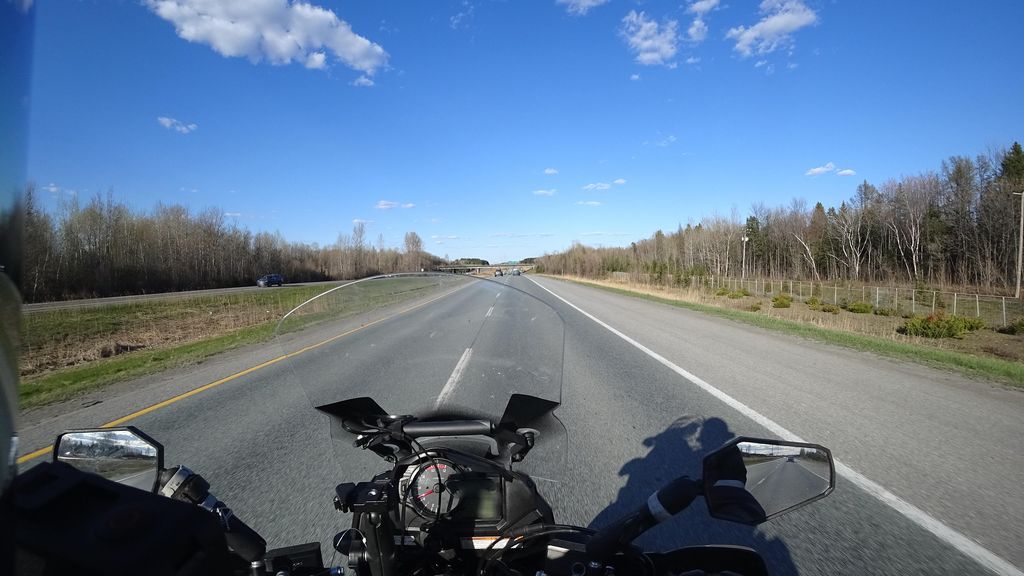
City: quebec_city